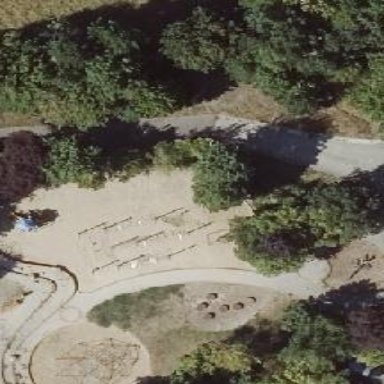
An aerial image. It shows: Sandpit at the playground.